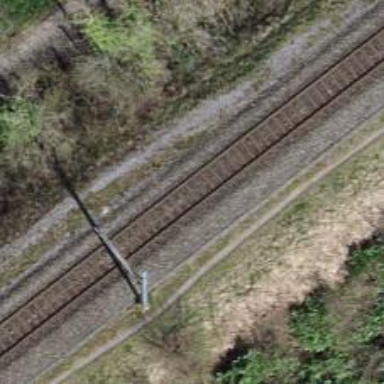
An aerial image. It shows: Single railway track with electrification through contact line.